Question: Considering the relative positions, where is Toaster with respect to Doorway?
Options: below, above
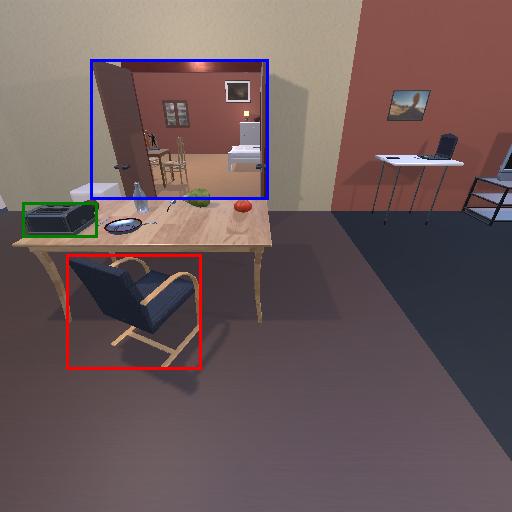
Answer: below